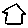
Label: house